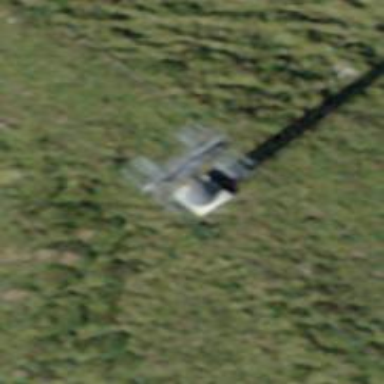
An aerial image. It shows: Pylon used for aerialway.